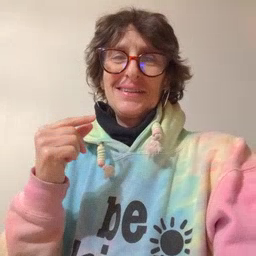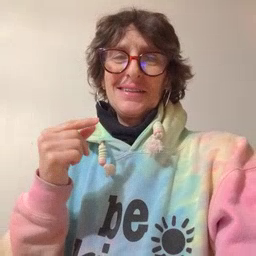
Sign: green